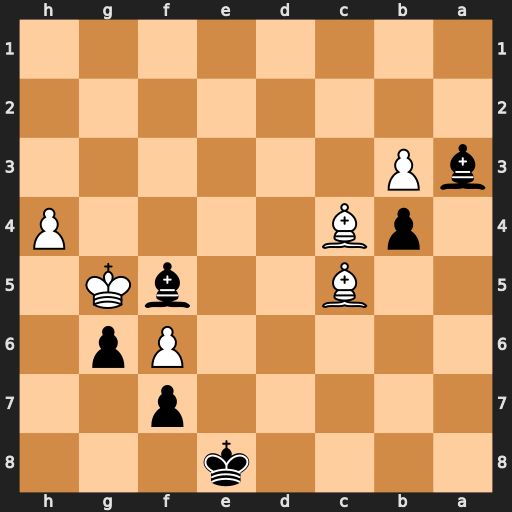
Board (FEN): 4k3/5p2/5Pp1/2B2bK1/1pB4P/bP6/8/8
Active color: b
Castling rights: -
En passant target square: -
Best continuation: Bc1+ Be3 Bxe3#